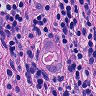
Metastatic tissue present: yes